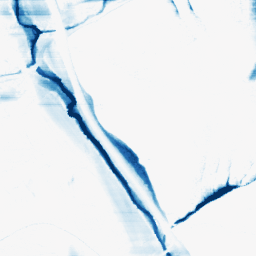
Category: morphological
Decomposition family: morphological_rect
Decomposition parameters: operation: closing
width: 50
height: 3
Upsampling method: bicubic
Upsampling parameters: scale: 4
Upsampling scale: 4